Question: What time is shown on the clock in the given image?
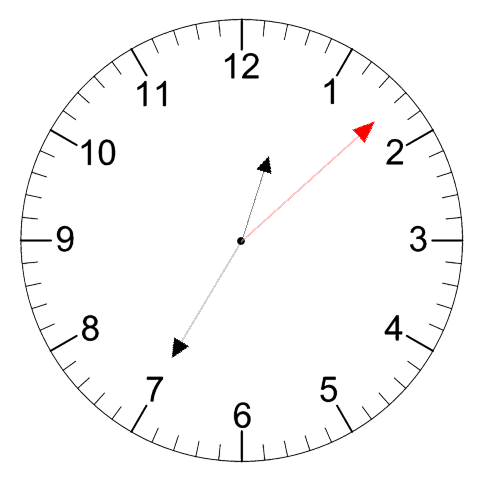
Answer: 12:35:08